Question: I'm trying to install ruby 1.9.3-p545 or ruby-2.1.0 or ruby-2.1.1, but it fails...
My environment:
- -
Error from terminal:
'''
bmalets$ rvm install 1.9.3-p545
Searching for binary rubies, this might take some time.
No binary rubies available for: osx/10.9/x86_64/ruby-1.9.3-p545.
Continuing with compilation. Please read 'rvm help mount' to get more information on binary rubies.
Checking requirements for osx_port.
Installing macports......................................................bmalets password required for 'make install':
......................
Installing requirements for osx_port.
Updating system............
Error running 'requirements_osx_port_update_system ruby-1.9.3-p545',
showing last 15 lines of /Users/bmalets/.rvm/log/1394647562_ruby-1.9.3-p545/update_system.log
checking Mac OS X version... 10.9.2
checking Xcode location... /Applications/Xcode.app/Contents/Developer
checking Xcode version... 5.0.2
checking for gcc... /usr/bin/llvm-gcc-4.2
checking whether the C compiler works... no
configure: error: in '/opt/local/var/macports/sources/rsync.macports.org/release/base':
configure: error: C compiler cannot create executables
See 'config.log' for more details
shell command "cd /opt/local/var/macports/sources/rsync.macports.org/release/base && CC=/usr/bin/llvm-gcc-4.2 ./configure --prefix=/opt/local --with-tclpackage=/Library/Tcl --with-install-user=root --with-install-group=admin --with-directory-mode=0755 --enable-readline && make && make install" returned error 77
DEBUG: Error installing new MacPorts base: shell command failed (see log for details)
while executing
"macports::selfupdate [array get global_options] base_updated"
Error: /opt/local/bin/port: port selfupdate failed: Error installing new MacPorts base: shell command failed (see log for details)
++ return 1
++ return 1
Requirements installation failed with status: 1.
'''
Please help.
P.S.
I tried to update my command line tools, it fails too:

I tried to update ports: 'sudo port -v selfupdate', and it ask me for command line tools :)
'''
bmalets$ sudo xcode-select --install
xcode-select: note: install requested for command line developer tools
'''
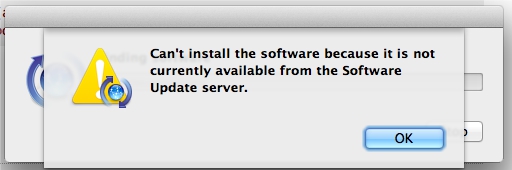
Answer: Well, I got the similar problem. And I finally solved it even though I was not sure about the details... T_T
1. download the latest Command Line Tools manually from https://developer.apple.com/downloads/index.action?name=for%20Xcode%20-
2. instal Homebrew
3. run rvm requirements, and it will download some packages automatically
4. WORK!